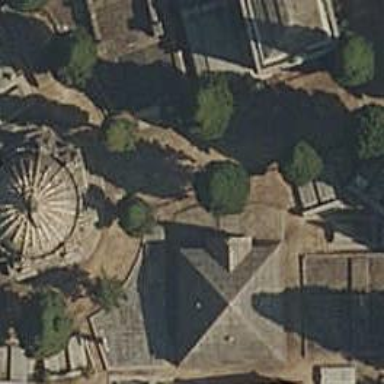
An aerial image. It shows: Historic monument.